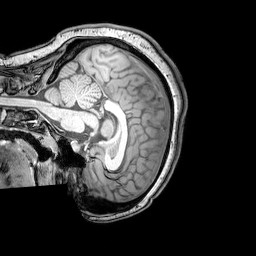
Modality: T1w
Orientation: sagittal
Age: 21
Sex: female
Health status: healthy
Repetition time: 0.081 s
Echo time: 0.037 s